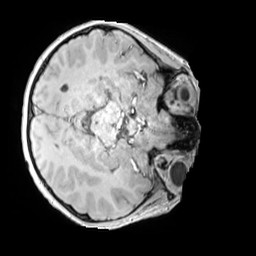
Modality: MP2RAGE
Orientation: axial
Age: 9
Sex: male
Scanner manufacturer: siemens
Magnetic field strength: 3 T
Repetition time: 4 s
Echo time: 0.00303 s